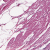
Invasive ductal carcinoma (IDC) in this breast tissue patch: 0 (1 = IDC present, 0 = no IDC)